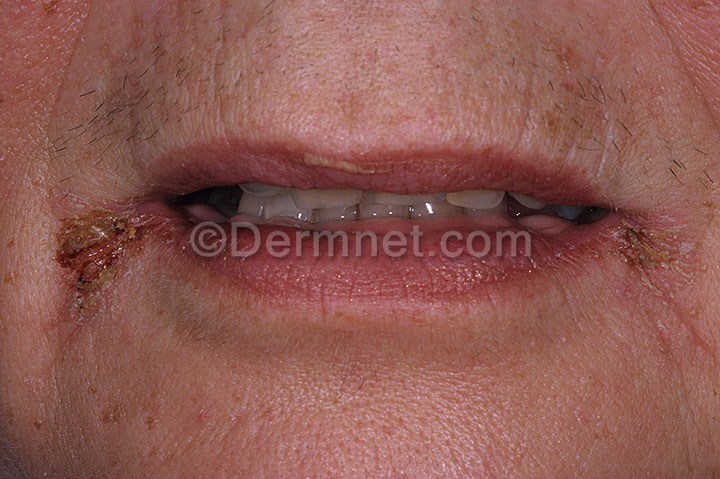
Disease: Tinea Ringworm Candidiasis and other Fungal Infections